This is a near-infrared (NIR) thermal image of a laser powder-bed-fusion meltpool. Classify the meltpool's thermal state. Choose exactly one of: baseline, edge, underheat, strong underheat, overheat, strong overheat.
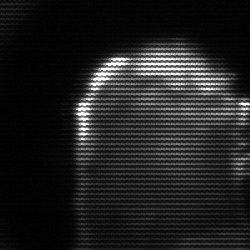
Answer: baseline